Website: apple
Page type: payment
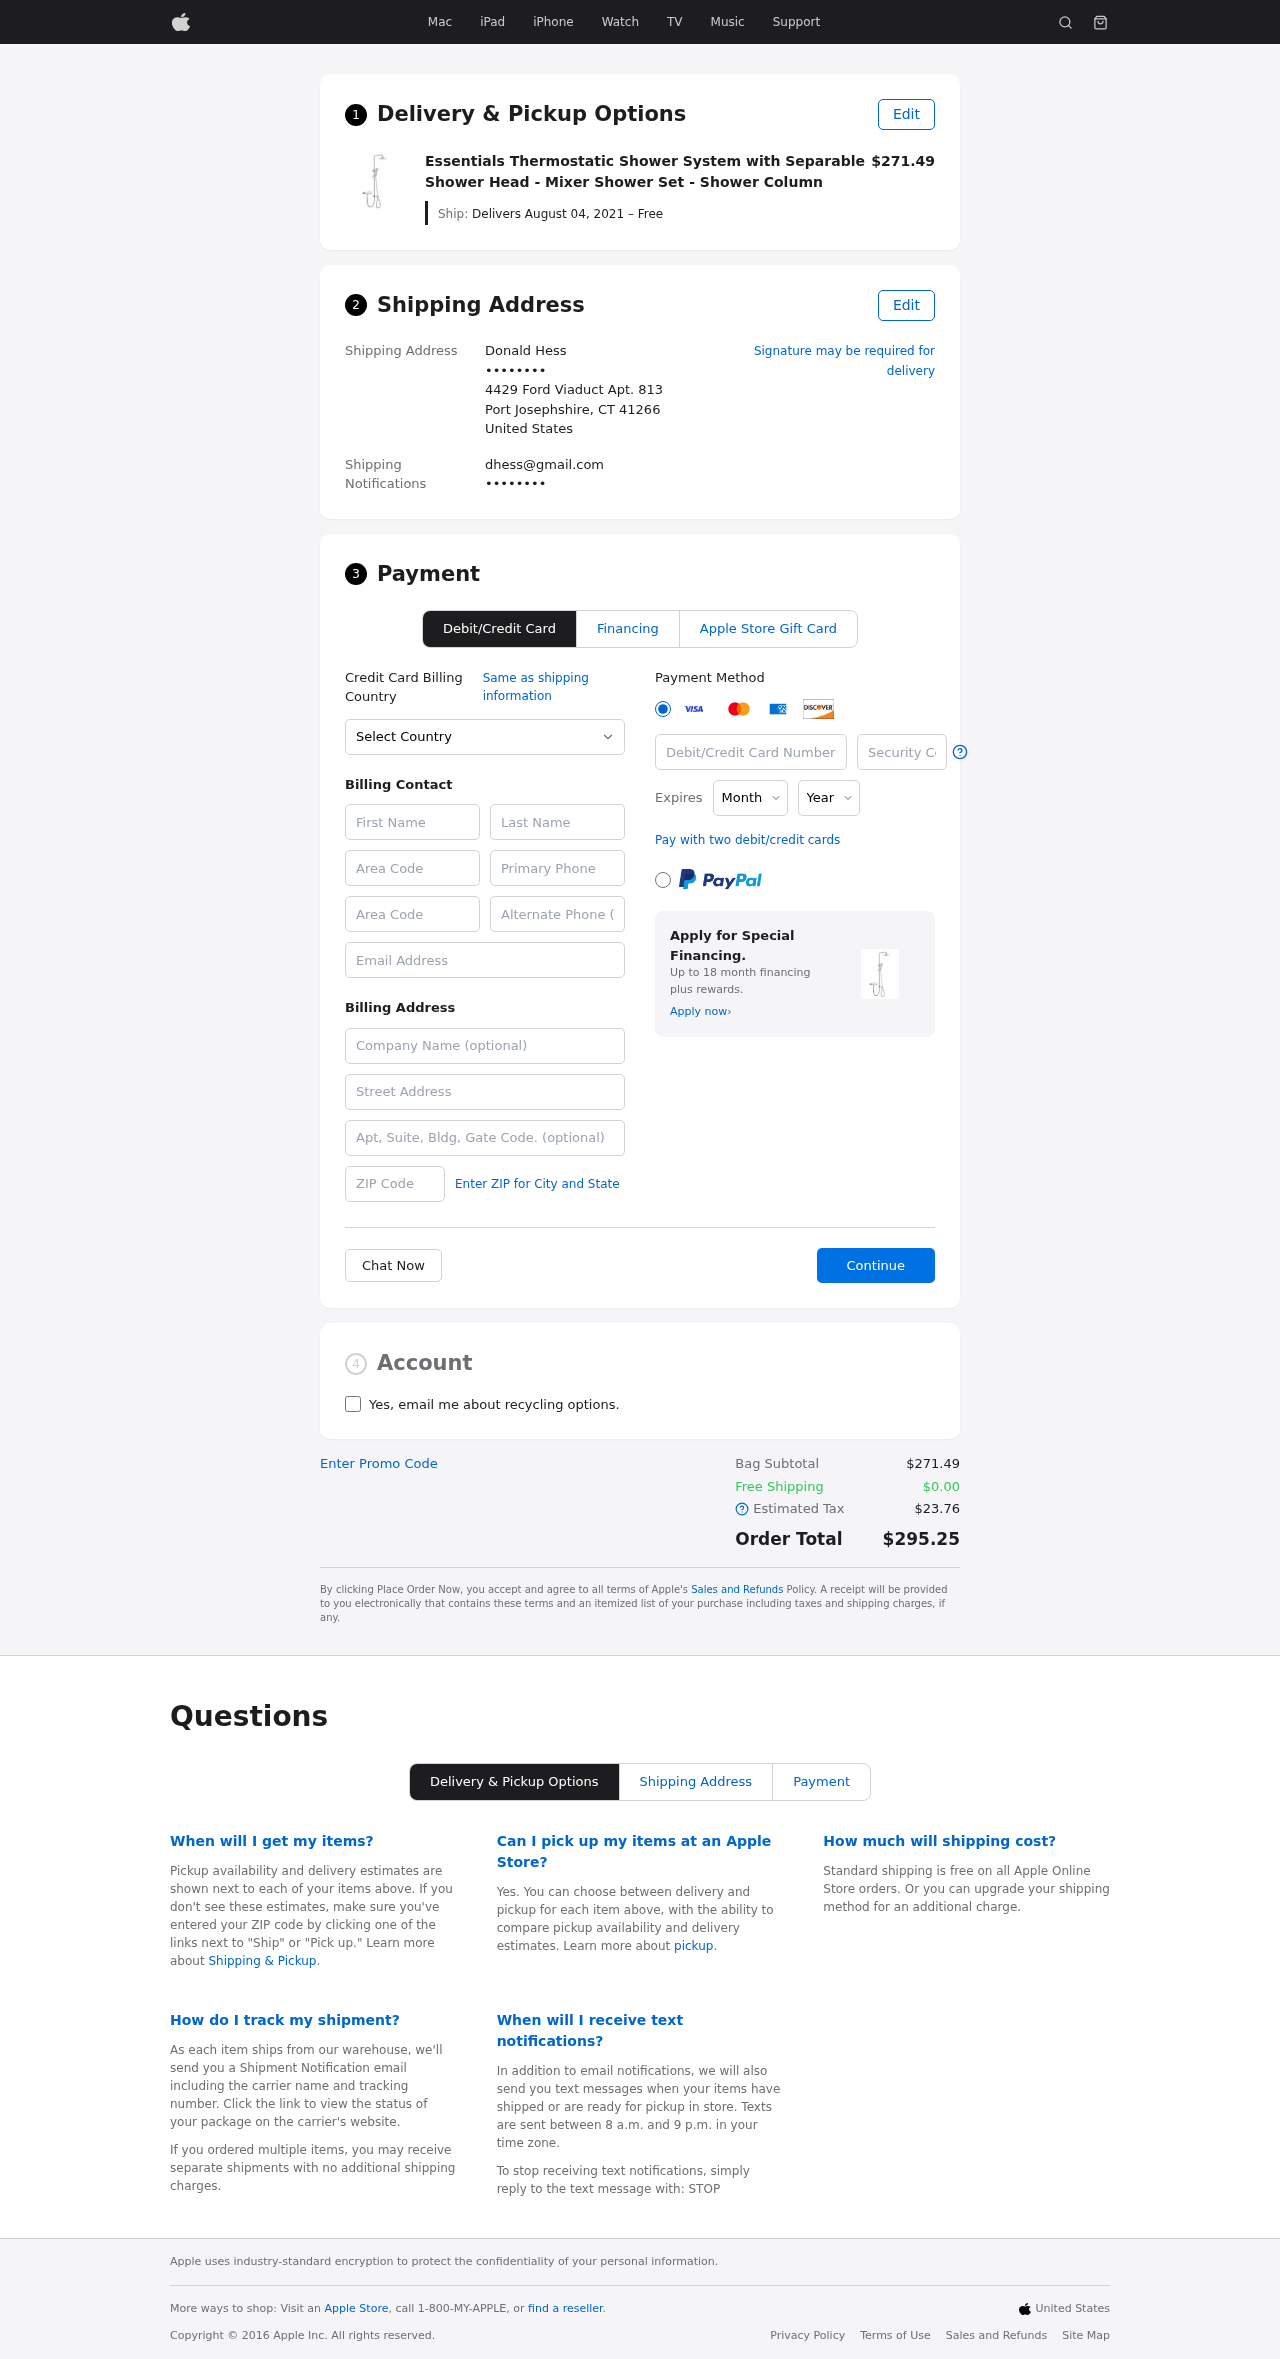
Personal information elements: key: PII_CARD_CVV
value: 230
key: PII_CARD_EXPIRY_MONTH
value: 04
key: PII_CARD_EXPIRY_YEAR
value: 28
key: PII_CARD_NUMBER
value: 6011 5231 8851 1880
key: PII_CITY_STATE_ZIP
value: Port Josephshire, CT 41266
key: PII_COMPANY
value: Ford, Strickland and Smith
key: PII_COUNTRY
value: United States
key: PII_EMAIL
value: dhess@gmail.com
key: PII_EMAIL2
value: dhess@gmail.com
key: PII_FIRSTNAME
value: Donald
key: PII_FULLNAME
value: Donald Hess
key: PII_LASTNAME
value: Hess
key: PII_PHONE3
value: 9072986304
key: PII_PHONE_ALT
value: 7407049110
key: PII_PHONE_ALT_AREA
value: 740
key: PII_PHONE_AREA
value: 907
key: PII_POSTCODE2
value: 27613
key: PII_SECURITY_CODE
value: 9290
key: PII_STREET
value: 4429 Ford Viaduct Apt. 813
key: PII_STREET2
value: Apt. 379
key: PII_PHONE
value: ••••••••
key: PII_PHONE2
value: ••••••••
Product elements: key: PRODUCT1_NAME
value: Essentials Thermostatic Shower System with Separable Shower Head - Mixer Shower Set - Shower Column
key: PRODUCT1_PRICE
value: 271.49
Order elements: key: ORDER_DELIVERY_DATE
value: Delivers August 04, 2021 – Free
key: ORDER_SUBTOTAL
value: $271.49
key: ORDER_SHIPPING_COST
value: $0.00
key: ORDER_TAX
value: $23.76
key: ORDER_TOTAL
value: $295.25